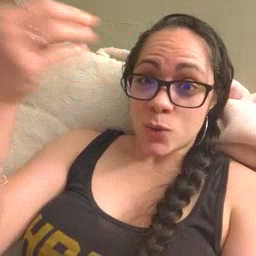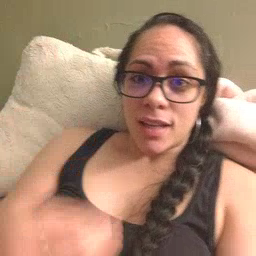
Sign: outside